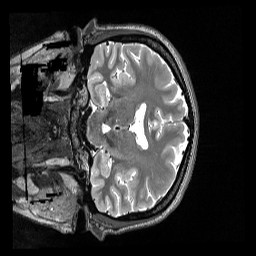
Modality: T2w
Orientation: coronal
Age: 26
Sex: female
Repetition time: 3.2 s
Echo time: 0.563 s